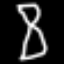
Label: hourglass